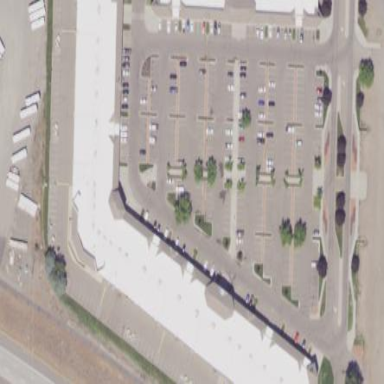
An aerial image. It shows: Retail area.